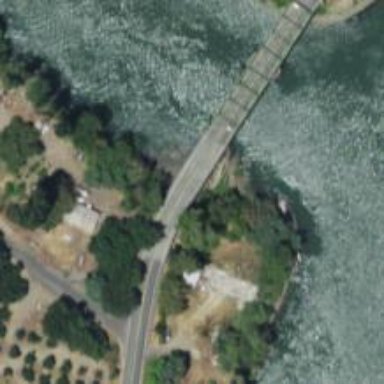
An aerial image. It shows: Secondary road crossing swing bridge.